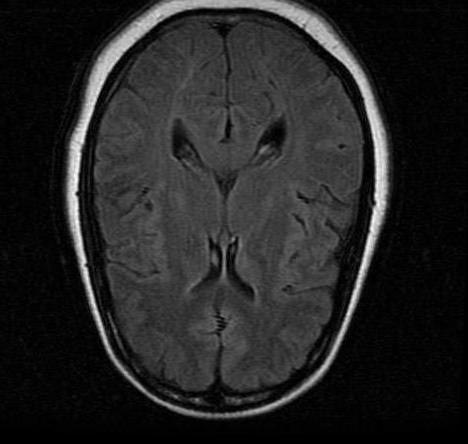
Label: notumor